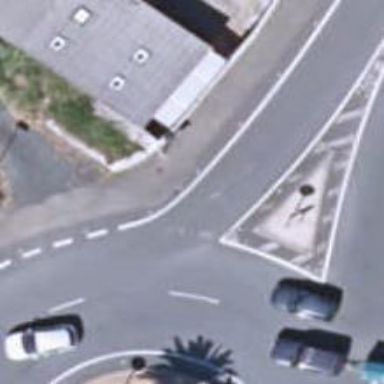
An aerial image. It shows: Road with "give way" sign.